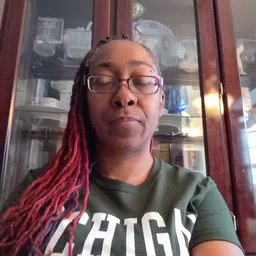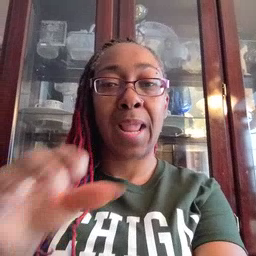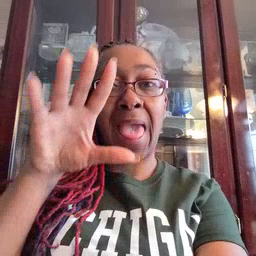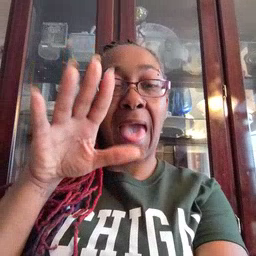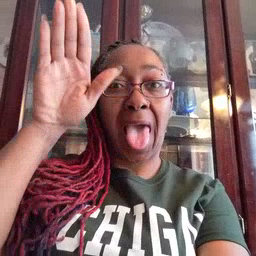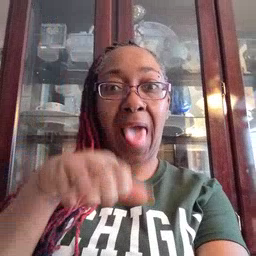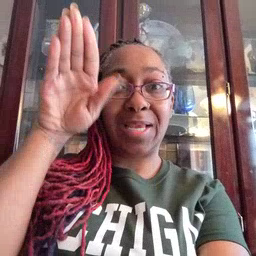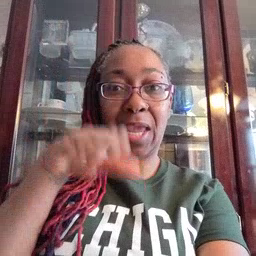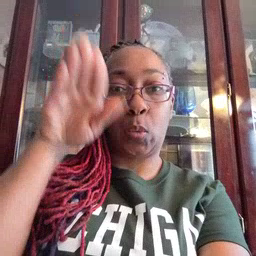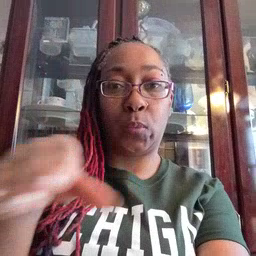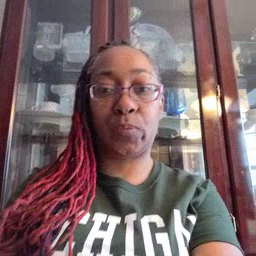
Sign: alligator